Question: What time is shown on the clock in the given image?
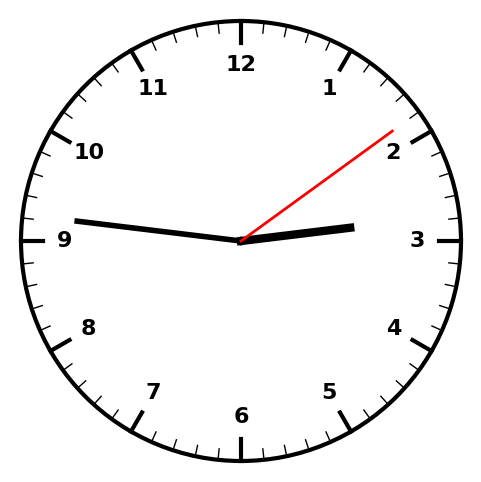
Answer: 02:46:09